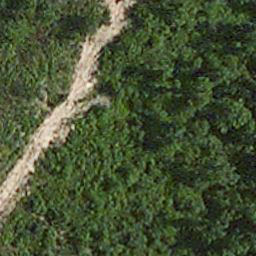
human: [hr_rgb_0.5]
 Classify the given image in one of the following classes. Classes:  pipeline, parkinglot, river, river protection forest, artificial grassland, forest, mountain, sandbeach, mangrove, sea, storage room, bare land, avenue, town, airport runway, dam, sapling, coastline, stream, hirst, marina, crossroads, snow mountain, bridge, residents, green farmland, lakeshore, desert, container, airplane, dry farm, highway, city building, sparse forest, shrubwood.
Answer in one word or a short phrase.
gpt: avenue